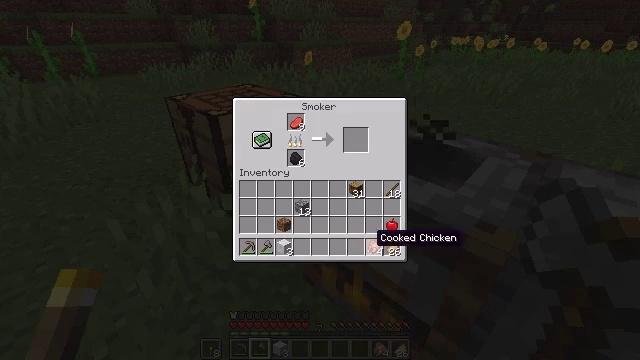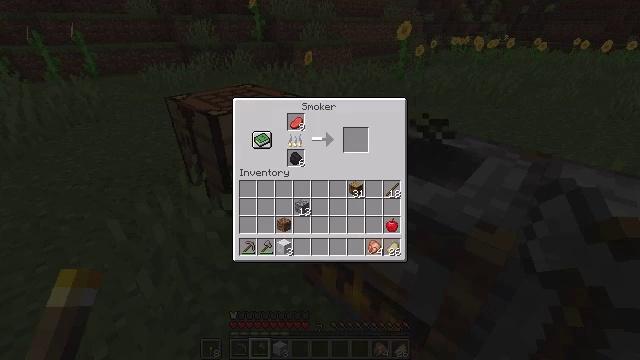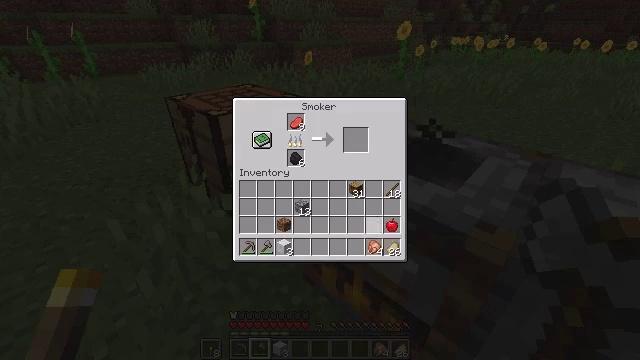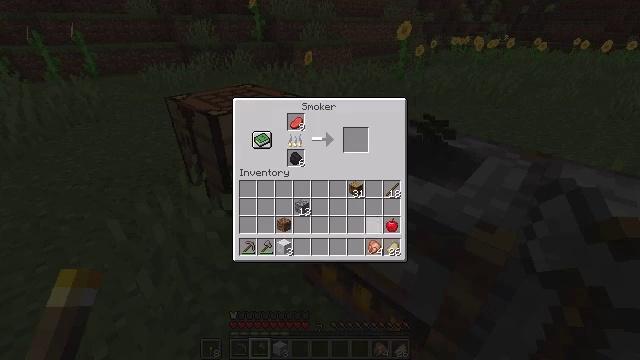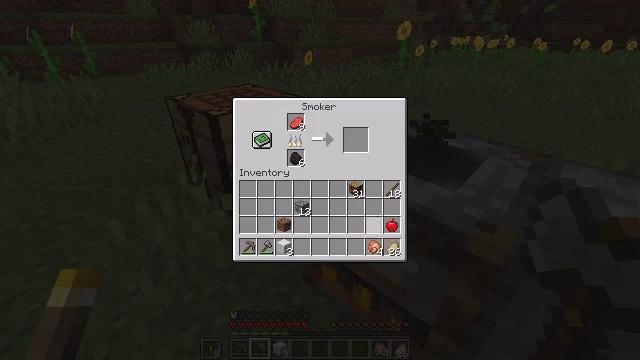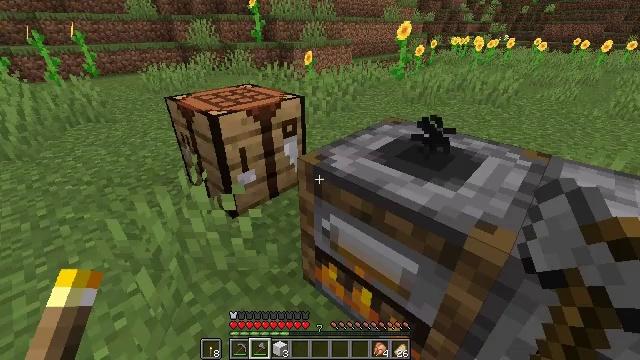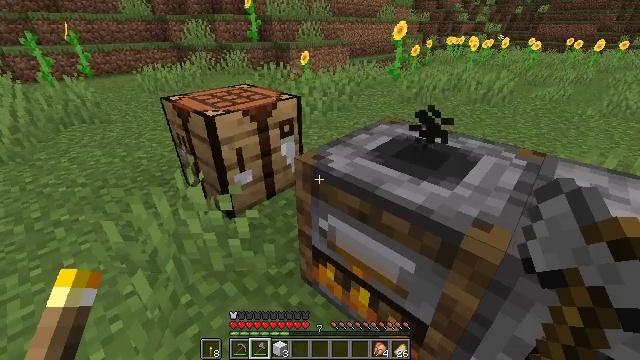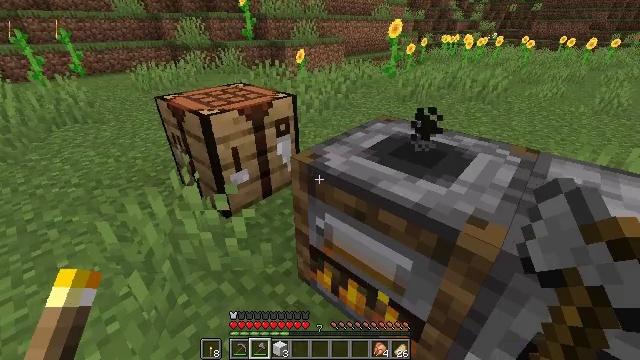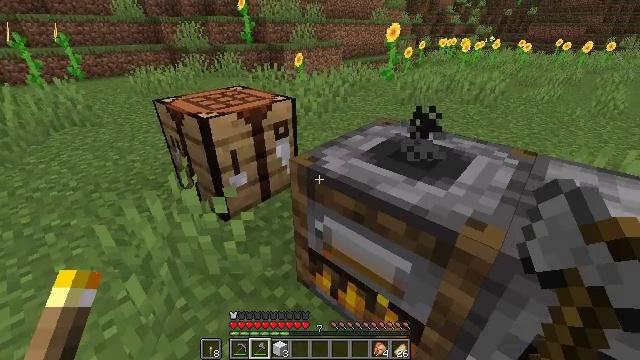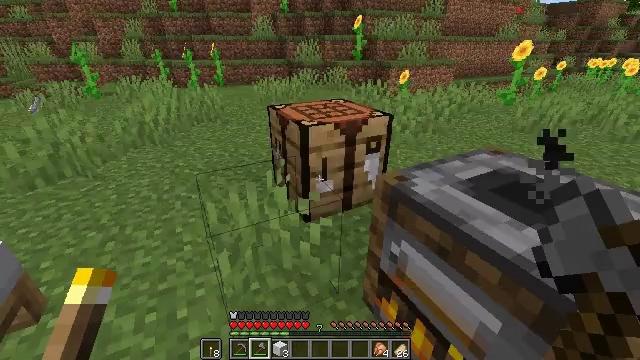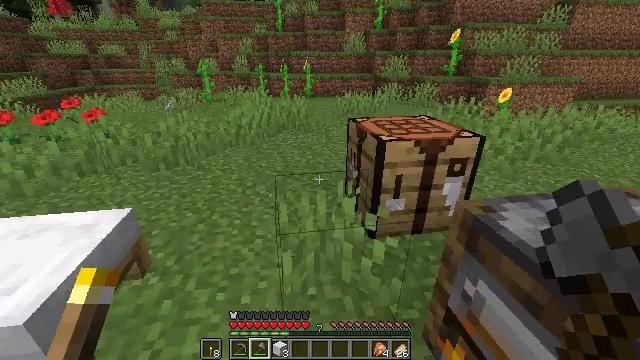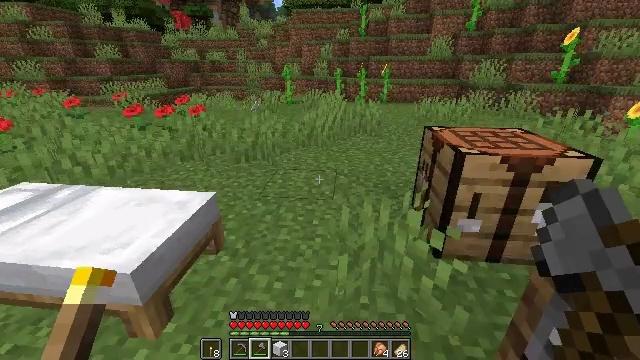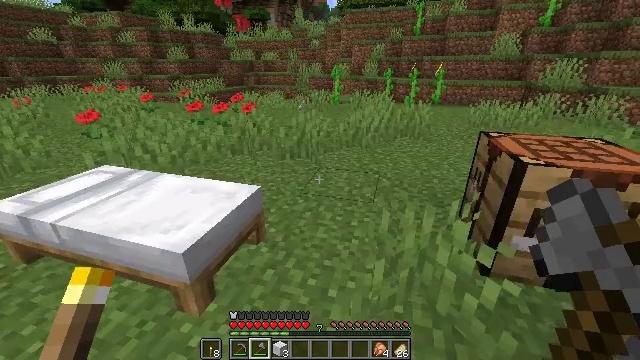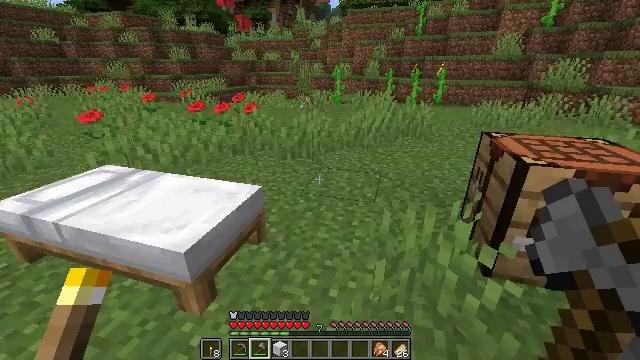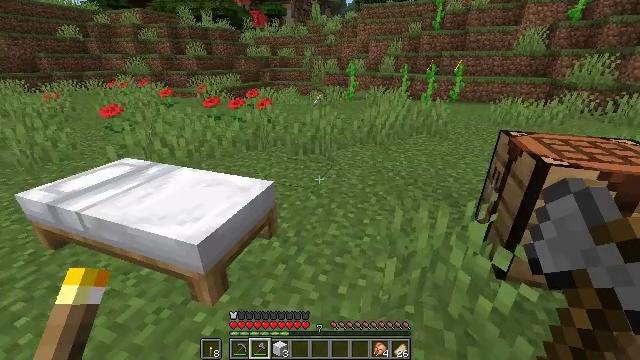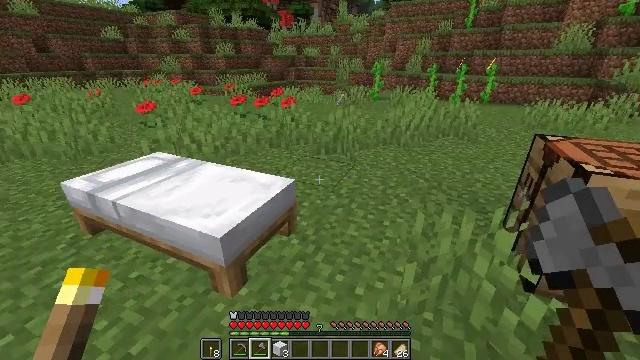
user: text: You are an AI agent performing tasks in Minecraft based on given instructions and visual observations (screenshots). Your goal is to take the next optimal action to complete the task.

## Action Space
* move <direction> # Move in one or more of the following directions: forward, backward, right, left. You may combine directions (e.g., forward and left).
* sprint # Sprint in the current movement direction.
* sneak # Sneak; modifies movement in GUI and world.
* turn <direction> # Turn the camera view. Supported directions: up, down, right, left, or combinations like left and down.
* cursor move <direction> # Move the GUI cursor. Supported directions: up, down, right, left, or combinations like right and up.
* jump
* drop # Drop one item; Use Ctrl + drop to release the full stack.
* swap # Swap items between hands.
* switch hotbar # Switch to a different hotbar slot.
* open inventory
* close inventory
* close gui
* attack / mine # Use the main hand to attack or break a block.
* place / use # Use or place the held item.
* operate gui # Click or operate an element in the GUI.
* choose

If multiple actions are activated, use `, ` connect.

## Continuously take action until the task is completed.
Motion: motion action
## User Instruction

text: Break the white bed to relocate it.
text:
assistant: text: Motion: cursor move left and up
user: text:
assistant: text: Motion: cursor move right and up
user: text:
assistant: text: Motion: no_op
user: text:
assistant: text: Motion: no_op
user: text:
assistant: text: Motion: no_op
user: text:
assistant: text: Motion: close gui
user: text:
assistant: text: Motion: no_op
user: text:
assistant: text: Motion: no_op
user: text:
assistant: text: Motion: turn left and up
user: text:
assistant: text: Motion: turn left and up
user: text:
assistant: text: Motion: turn left
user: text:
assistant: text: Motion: turn left
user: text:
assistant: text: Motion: no_op
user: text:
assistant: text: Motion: turn left
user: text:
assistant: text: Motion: turn left
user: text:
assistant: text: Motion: turn left
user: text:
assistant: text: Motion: no_op
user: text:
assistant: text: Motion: no_op
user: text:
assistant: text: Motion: no_op
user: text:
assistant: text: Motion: turn left
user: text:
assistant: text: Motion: turn left
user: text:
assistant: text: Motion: turn left
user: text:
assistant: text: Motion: turn left
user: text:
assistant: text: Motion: move forward, turn left
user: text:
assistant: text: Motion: move forward, turn left
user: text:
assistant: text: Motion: move forward, turn left
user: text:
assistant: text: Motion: move forward, turn left
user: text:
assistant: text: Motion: move forward, turn left
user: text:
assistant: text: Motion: move forward
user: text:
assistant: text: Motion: move forward